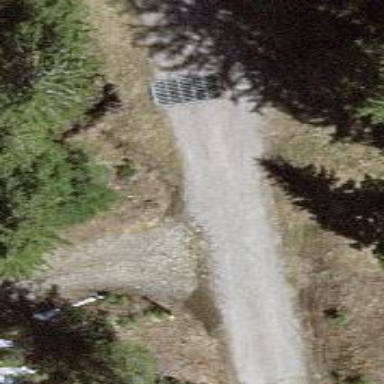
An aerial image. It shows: Gravel track with grade2 quality.